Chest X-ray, AP view. Patient: 28 years old, sex M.
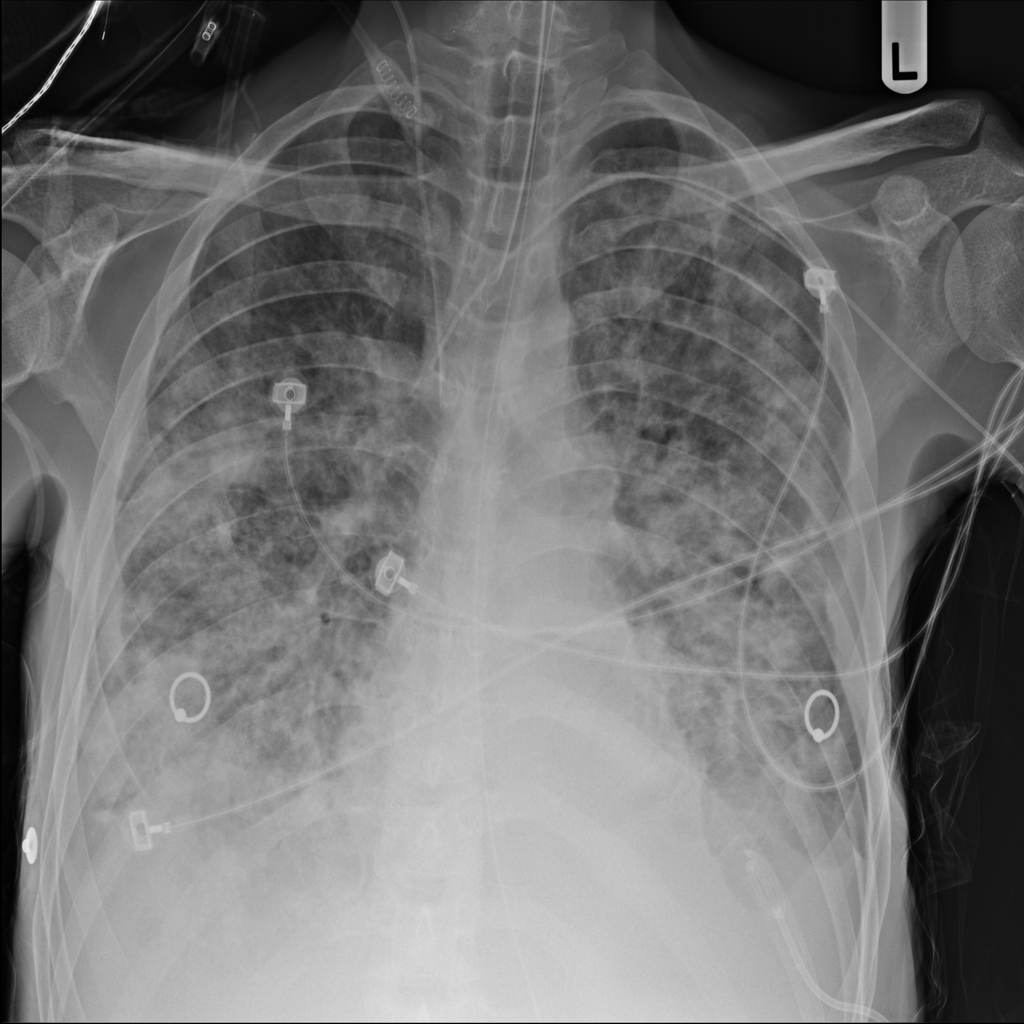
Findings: Effusion, Infiltration